Question: I am sending email through my app using 'setMessageBody' i can set body to my mail but my requirement is i want send multiple images and text
Using 'addAttachmentData' twice i can send two images but i want to send text image text image.
Using html is not working in gmail
Is it possible to send like that?
'''
MFMailComposeViewController *mailView= [[MFMailComposeViewController alloc] init];
mailView.mailComposeDelegate=self;
[mailView setSubject:@"ABCD"];
[mailView setMessageBody:@"Hai" isHTML:NO];
UIImage * emailimage = [UIImage imageNamed:@"Iconpaid.png"];
NSData * emaildata = UIImageJPEGRepresentation(emailimage, 1.0);
[mailView addAttachmentData:emaildata mimeType:@"image/png" fileName:@"File"];
// Here i want to add text
[mailView addAttachmentData:emaildata mimeType:@"image/png" fileName:@"File"];
[mailView setToRecipients:[NSArray arrayWithObject:@""]]; //[NSArray arrayWithObject:appDelegate.mechanicEmail]];
[self presentModalViewController:mailView animated:YES];
'''
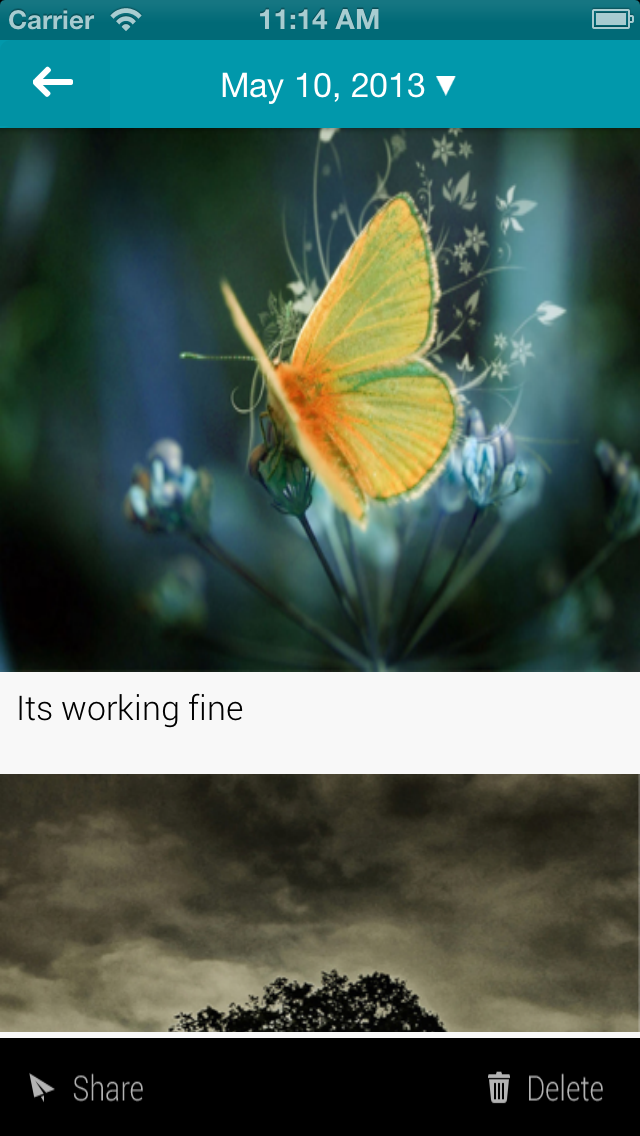
Answer: '''
[mailView addAttachmentData:emaildata mimeType:@"image/png" fileName:@"File"];
'''
Use this line to attach how many images you want you can add like this and
'''
[mailView setMessageBody:@"Hai" isHTML:YES];
'''
Make that 'isHTML' = 'YES' So that you will get all images in body not as attached file (in embeded body)